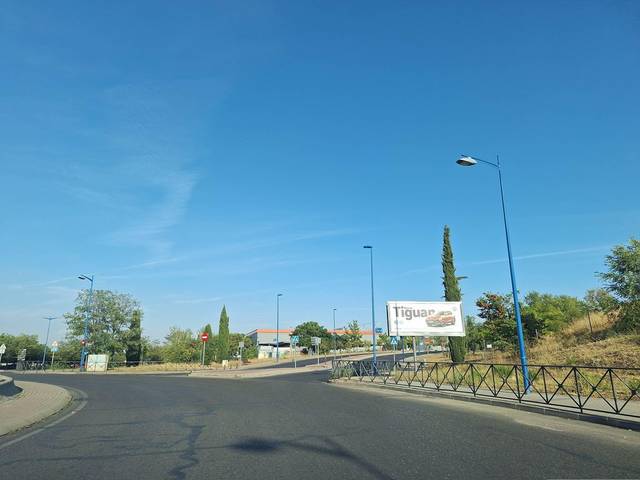
Region: Spain
Coordinates: 40.346, -3.763